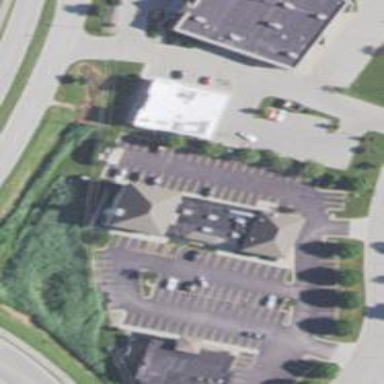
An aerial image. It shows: Healthcare clinic.